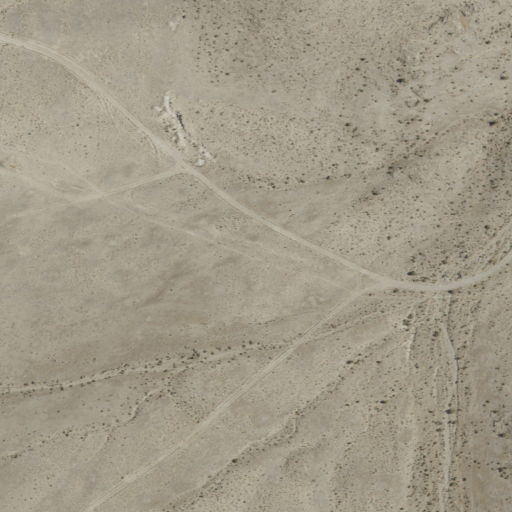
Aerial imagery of valley in Utah named Cattlemens Little Valley containing shrub and grassland